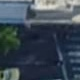
Vehicle type: Motorcycle